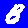
Digit: 8